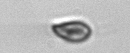
Label: Cryptophyta